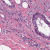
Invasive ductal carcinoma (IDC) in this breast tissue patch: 0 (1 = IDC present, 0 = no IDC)